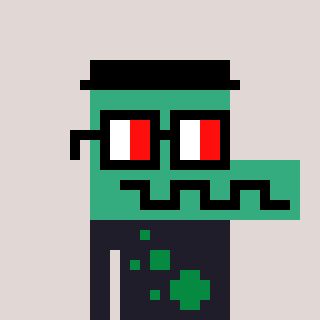
a pixel art character with square glasses with black frames and red eyes, a crocodile-shaped head and a grayscale-colored body on a warm background